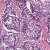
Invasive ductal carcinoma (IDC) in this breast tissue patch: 1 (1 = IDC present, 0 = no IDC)